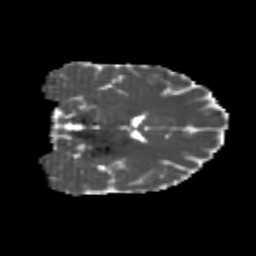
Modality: MD
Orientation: coronal
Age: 24
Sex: female
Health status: healthy
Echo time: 0.074 s